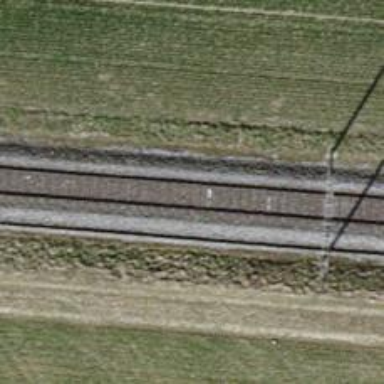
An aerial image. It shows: Single railway track with electrified contact line.